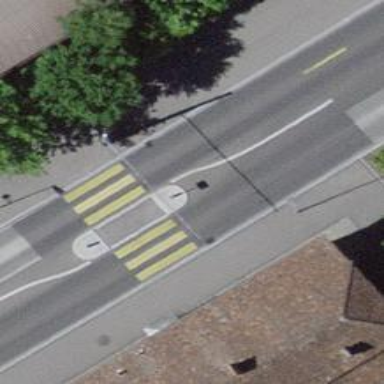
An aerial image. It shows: Uncontrolled road crossing with pedestrian island.